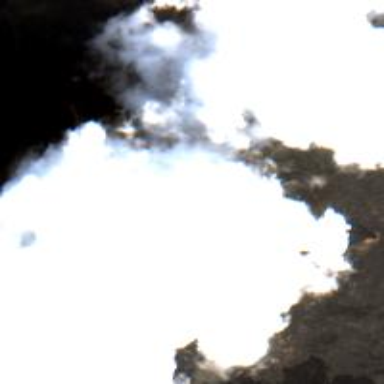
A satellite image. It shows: Majestic volcano in its natural form.